Question: I want to make the "" disappear when the "" button is clicked. And i mean both when "" button is clicked. Is there any method to make from .
Here's the basic layout :

Thanks in advance.
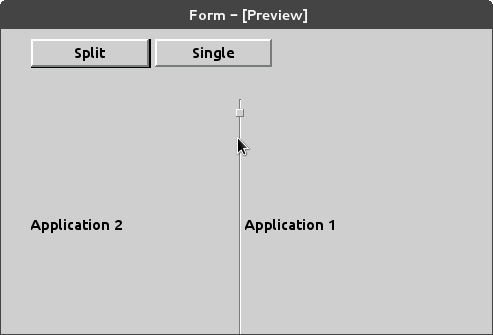
Answer: 'QWidget' has functions 'show()' and 'hide()', if Application1 is inside 'QWidget' or any other widget inheriting 'QWidget', you can call 'hide' on the object of that widget when user clicks on 'Single' button, ('widget.hide()'). When user clicks on 'Split' button you can call 'show()' on the same object to show the widget.
Another way of achieving this would be:
to set the size of 'QSplitter'. When 'Single' Button is pressed, do the following:
'''
splitter.setSizes([self.width(), 0])
'''
When 'split' button is pressed do the following:
'''
splitter.setSizes([self.width()/2, self.width()/2])
'''
Assuming that the 'self' refer to mainWindow containing the splitter and 'self.width()' gives the width of mainWindow.